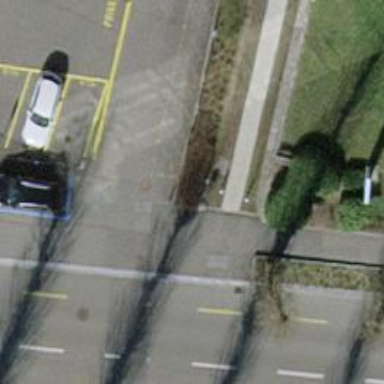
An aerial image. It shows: Bollard barrier.